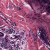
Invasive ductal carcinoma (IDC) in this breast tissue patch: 0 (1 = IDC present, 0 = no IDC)